Question: Using the example table below, I would like to show:
- -
Let's say I have a table with movies and genres:
'''
GENRE | MOVIE
--------------------------
Drama | A
Action | A
Comedy | A
Documentary | B
Romantic | B
Action | B
Drama | B
Drama | C
Romantic | C
Action | C
---------------------------
'''
I do not have a preference for visualization framework, but the following comes close to what I had in mind:
<URL>
Based on my movie example, the nodes and edges could look like:
<URL>

In this example the edges are hardcoded. In real life I would like to create them dynamically.
The PHP snippet I have at the moment:
'''
<?php
//the SQL rows (normally from SQL, now static):
$rows = json_decode('[["Drama","A"],["Action","A"],["Comedy","A"],["Documentary","B"],["Romantic","B"],["Action","B"],["Drama","B"],["Drama","C"],["Romantic","C"],["Action","C"]]');
$nodes = array();
$edges = array();
// create nodes
$genres = array_count_values(array_map(function($i) {return $i[0]; }, $rows));
foreach ($genres as $key => $value) {
$nodes[] = array("id"=>$key, "value"=>$value);
}
// create edges
// helpful to have genres grouped by movie? (normally from SQL, now static)
$movieGenres = json_decode('[{"movie":"A","genres":["Drama","Action","Comedy"]},{"movie":"B","genres":["Documentary","Romantic","Action","Drama"]},{"movie":"C","genres":["Drama","Romantic","Action"]}]');
// ...
print json_encode(["nodes"=>$nodes, "edges"=>$edges], JSON_NUMERIC_CHECK);
?>
'''
Thanks in advance!
: regarding the comments about SQL details / options. The table I have is pretty much as listed. So: genreId and contentId.
One option I was exploring (as shortcut for the PHP code): concatenate the genres per movie.
'''
SELECT GROUP_CONCAT(genreId SEPARATOR "|") AS genres
FROM contentGenres
GROUP BY contentId
ORDER BY count(genreId) DESC
'''
With the example data:
'''
Drama|Action|Comedy
Documentary|Romantic|Action|Drama
Drama|Romantic|Action
'''
Or using the genre ID's:
'''
1|2|3
4|5|2|1
1|5|2
'''
The result of my real data set is +-11000 rows, with some movies having 8 genres.
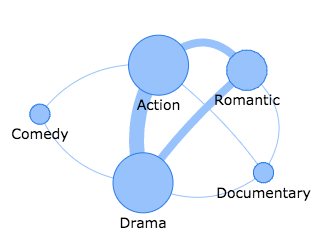
Answer: You can do the processing at the SQL level, for instance using this query:
'''
SELECT a.genreId,b.genreId,count(*)
FROM genres as a, genres as b
WHERE a.contentId = b.contentId AND a.genreId < b.genreId
GROUP BY a.genreId, b.genreId
'''
<URL>
The id's are numbered as the genres in your example:
'''
1 Drama
2 Action
3 Comedy
4 Documentary
5 Romantic
'''